Question: basically i use 'MMDrawerviewController' for side drawer and my setup for storyboard prototype is like below

and my code is as successful login is
'''
UIStoryboard *storyboard = [UIStoryboard storyboardWithName:@"Main" bundle:nil];
MenuVC *menuViewController = [storyboard instantiateViewControllerWithIdentifier:@"MenuVC"];
UIViewController *centerViewController = [storyboard instantiateViewControllerWithIdentifier:@"VC1"];
MMDrawerController *drawer = [[MMDrawerController alloc] initWithCenterViewController:centerViewController leftDrawerViewController:menuViewController];
((VC1 * )centerViewController).drawer = drawer;
menuViewController.drawer = drawer;
[drawer setRestorationIdentifier:@"MMDrawer"];
[drawer setOpenDrawerGestureModeMask:MMOpenDrawerGestureModeAll];
[drawer setCloseDrawerGestureModeMask:MMCloseDrawerGestureModeAll];
[drawer
setDrawerVisualStateBlock:^(MMDrawerController *drawerController, MMDrawerSide drawerSide, CGFloat percentVisible) {
MMDrawerControllerDrawerVisualStateBlock block;
block = [[MMExampleDrawerVisualStateManager sharedManager]
drawerVisualStateBlockForDrawerSide:drawerSide];
if(block){
block(drawerController, drawerSide, percentVisible);
}
}];
[self.navigationController pushViewController:drawer animated:YES];
'''
When i login and push to 'vc1' it gives me back button(obviously because i am pushed through 'nav1')..and if i am trying to hide but not able to do it...don't know why.
So the question is how can i change the navigation controller after it is pushed from the other navigation controller like push with nav1 and as i get 'vc1' i want to change navigation controller to 'nav2' and if it is not possible then how to setup the drawer?
> Note: i am using 'MMdrawerviewController' but you can suggest me any other drawer controller to get rid of this
In 'appdelegate' what i do is
'''
UIStoryboard *storyboard = [UIStoryboard storyboardWithName:@"Main" bundle:nil];
UINavigationController *navController;
if (i have user data)
navController = [storyboard instantiateViewControllerWithIdentifier:@"Nav1"];
}
else
{
navController = [storyboard instantiateViewControllerWithIdentifier:@"Nav2"];
}
[self.window setRootViewController:navController];
'''
So, any idea...how to resolve this?
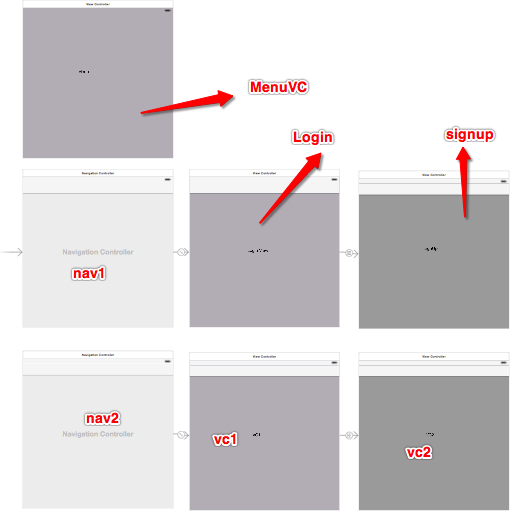
Answer: in my code I took away the navigation controller at all because on MMDrawer we set it programatically. Look to this code:
'''
var rootViewController = self.window!.rootViewController
let mainStoryBoard: UIStoryboard = UIStoryboard(name: "Main", bundle: nil)
var centerViewController = mainStoryBoard.instantiateViewControllerWithIdentifier("LoginPageViewController") as LoginPageViewController
//var rootViewController = centerViewController
var leftViewController = mainStoryBoard.instantiateViewControllerWithIdentifier("SideBarTableViewController") as SideBarTableViewController
var leftSideNav = UINavigationController(rootViewController: leftViewController)
var centerSideNav = UINavigationController(rootViewController: centerViewController)
centerContainer = MMDrawerController(centerViewController: centerSideNav, leftDrawerViewController: leftViewController)
centerContainer!.openDrawerGestureModeMask = MMOpenDrawerGestureMode.PanningCenterView
// centerContainer!.openDrawerGestureModeMask = MMOpenDrawerGestureMode.None
centerContainer!.closeDrawerGestureModeMask = MMCloseDrawerGestureMode.PanningCenterView
window!.rootViewController = centerContainer
window!.makeKeyAndVisible()
'''
you already have navigation controller. Second Issue on the viewcontroller that comes after login view controller i set navigation bar ! So you just need to hide common navigation bar and show navigation bar that you set manually!